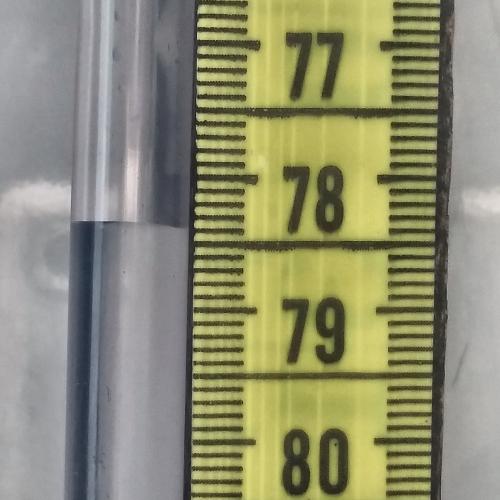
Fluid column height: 78.4 cm